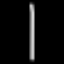
Label: line